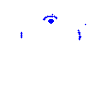
Particle: electron